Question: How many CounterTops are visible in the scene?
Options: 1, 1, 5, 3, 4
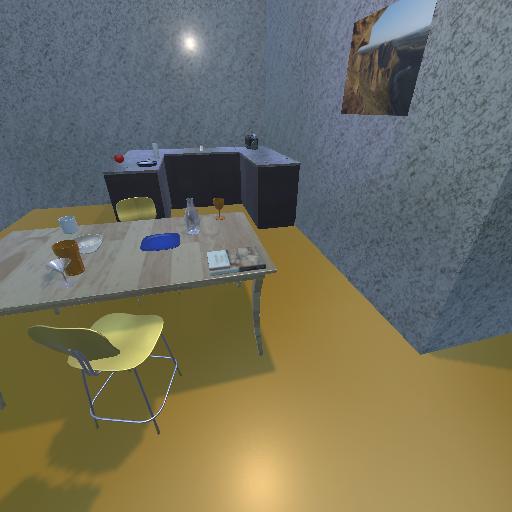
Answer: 1